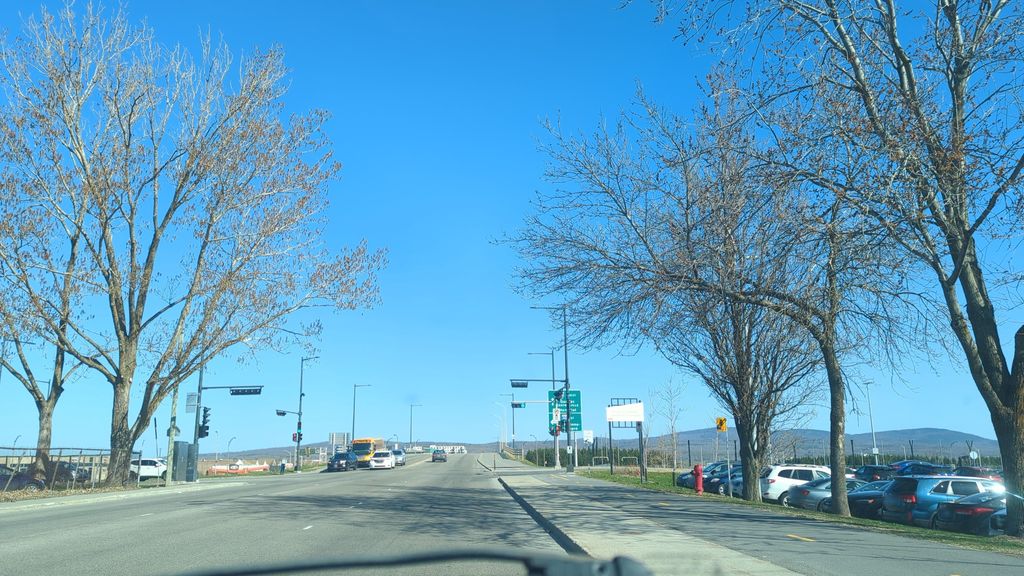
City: quebec_city